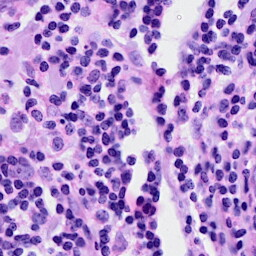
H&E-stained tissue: Breast